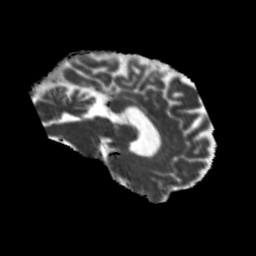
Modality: MD
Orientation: sagittal
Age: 49
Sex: male
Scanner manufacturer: siemens
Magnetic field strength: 3 T
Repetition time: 5.25 s
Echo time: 0.08 s